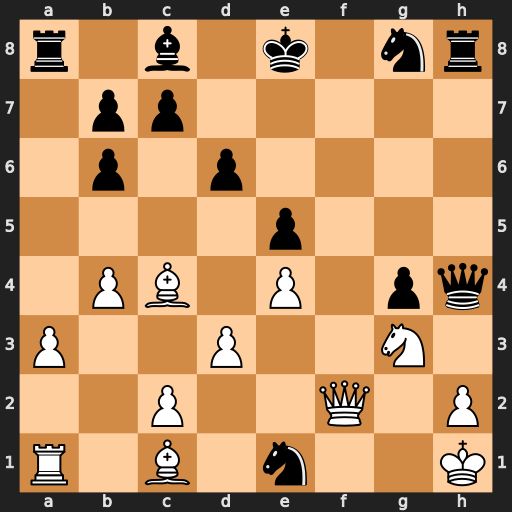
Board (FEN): r1b1k1nr/1pp5/1p1p4/4p3/1PB1P1pq/P2P2N1/2P2Q1P/R1B1n2K
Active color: w
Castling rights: kq
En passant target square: -
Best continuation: Qf7+ Kd8 Qf8+